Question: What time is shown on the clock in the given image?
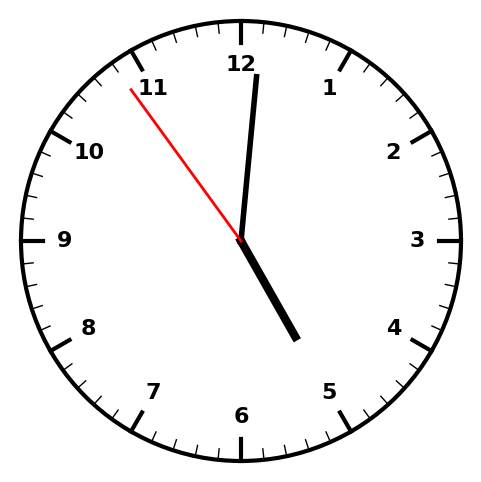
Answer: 05:00:54